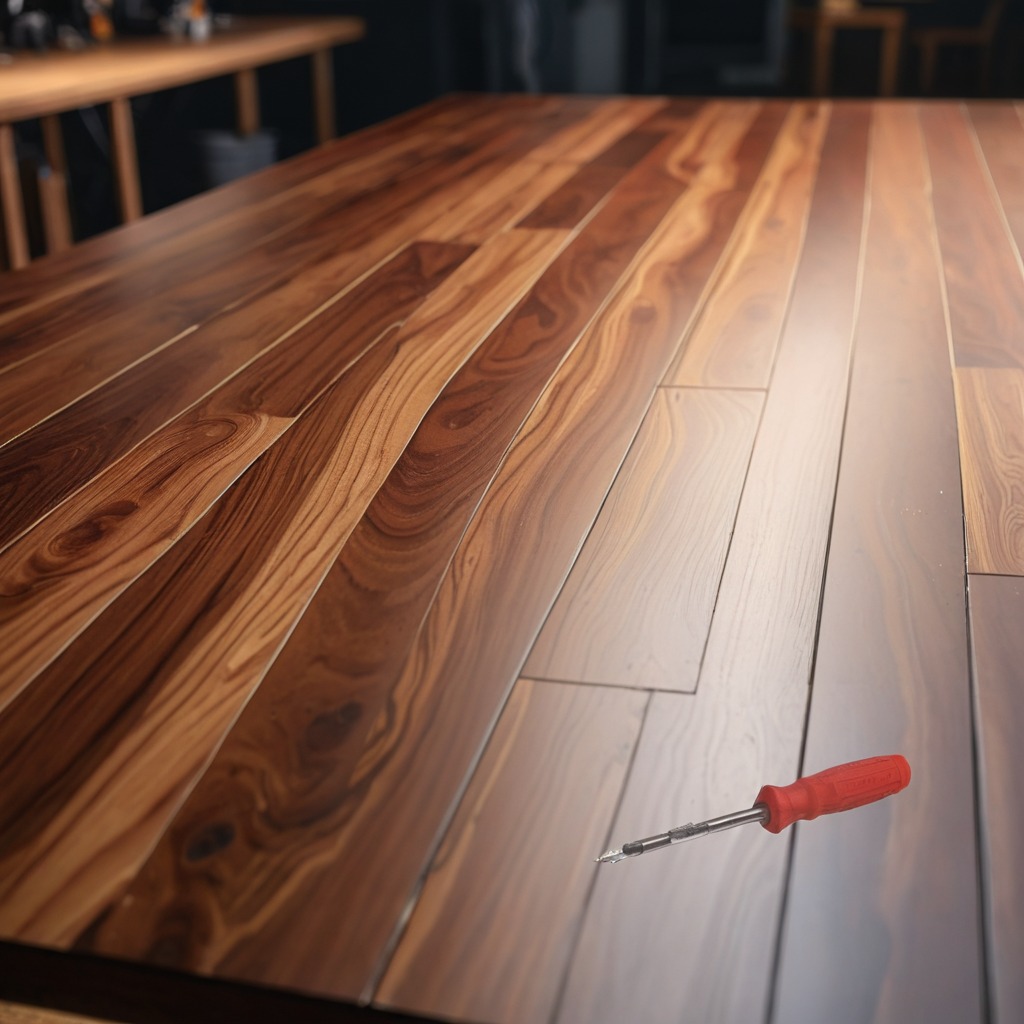
A screwdriver is lying on the wooden table in a carpentry studio rich wood textures side lighting.